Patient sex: F
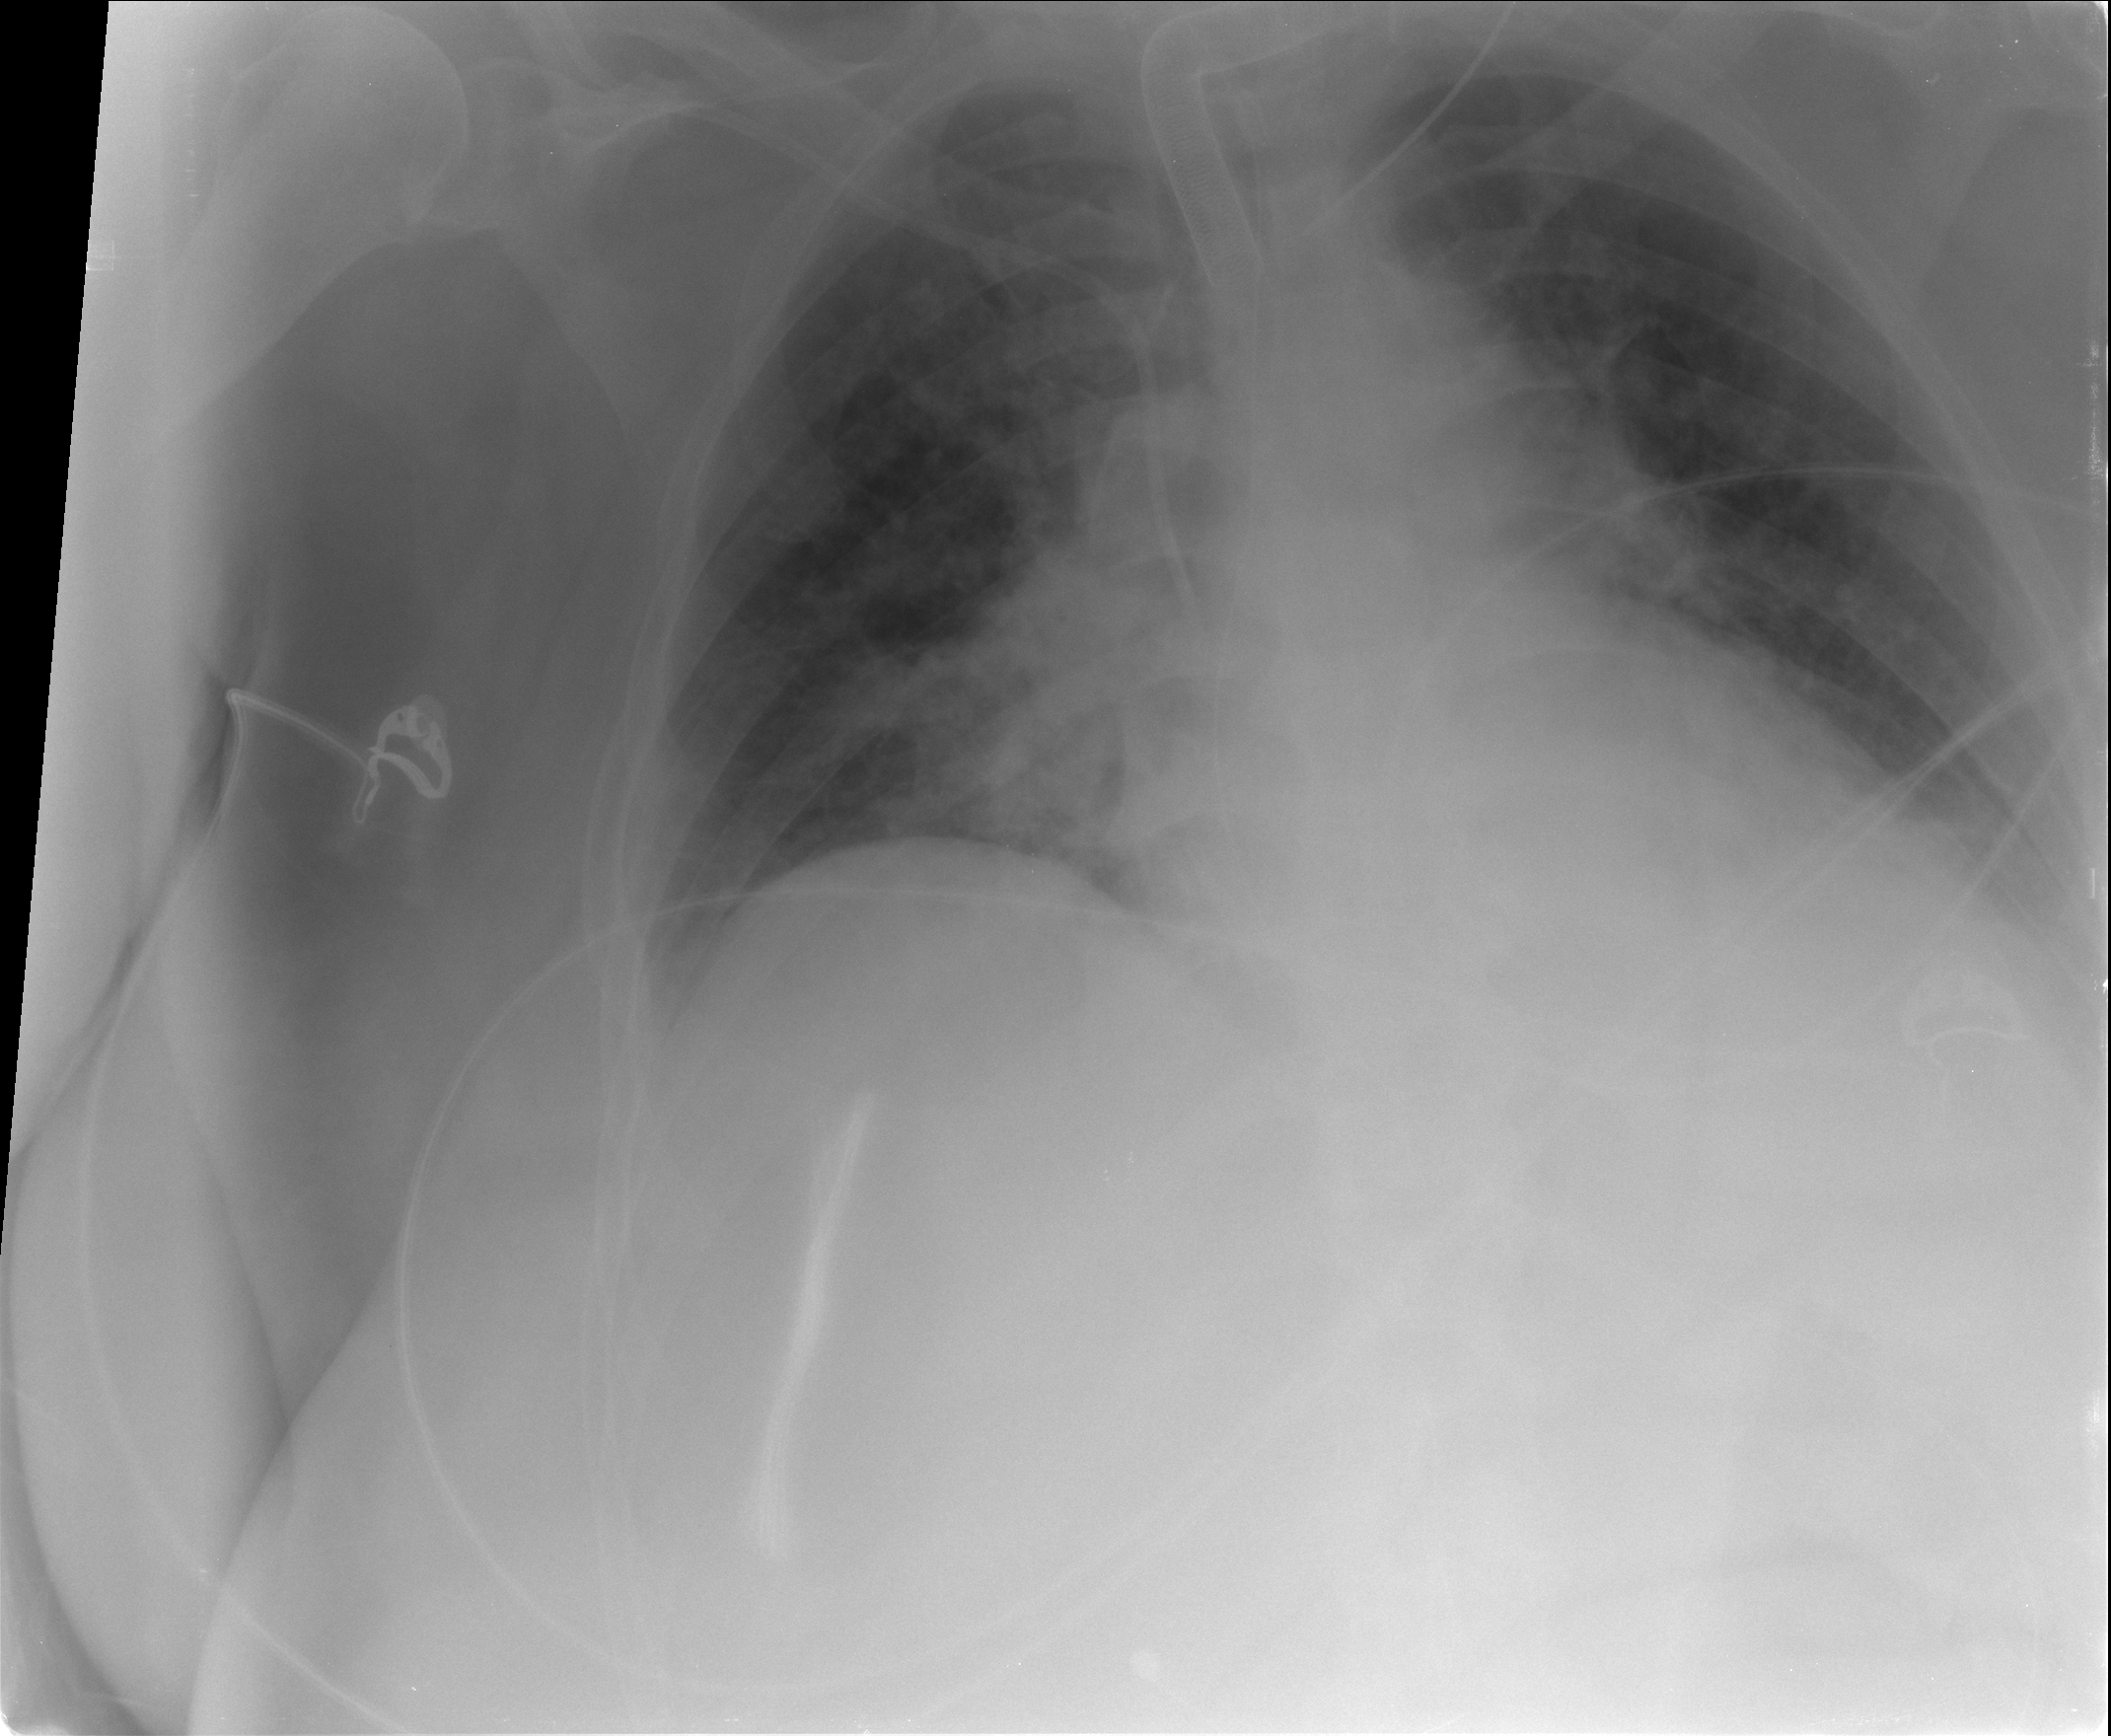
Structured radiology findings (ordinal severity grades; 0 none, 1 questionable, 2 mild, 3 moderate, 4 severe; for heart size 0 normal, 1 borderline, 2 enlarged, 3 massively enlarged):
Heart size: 1
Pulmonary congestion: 2
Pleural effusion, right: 2
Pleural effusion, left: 2
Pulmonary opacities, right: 3
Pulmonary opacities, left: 0
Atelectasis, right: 3
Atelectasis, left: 2